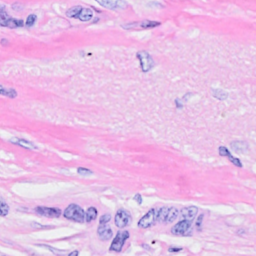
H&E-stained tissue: Breast